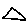
Label: triangle